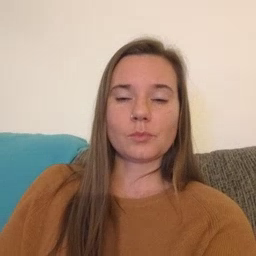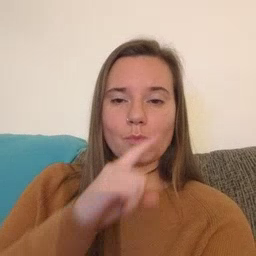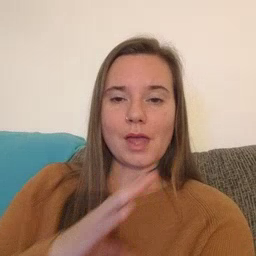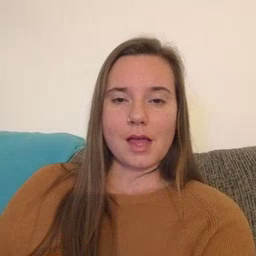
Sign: quiet